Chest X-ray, AP view. Patient: 58 years old, sex F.
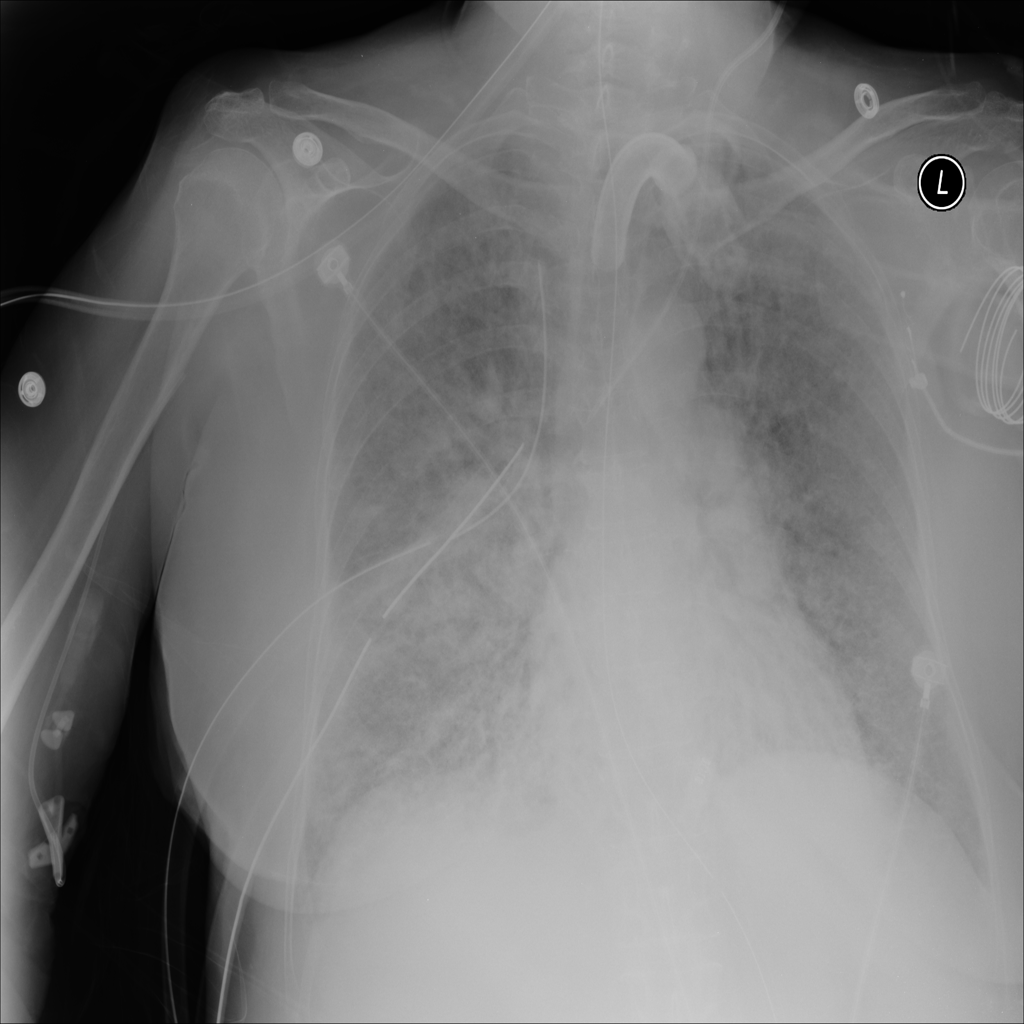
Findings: Consolidation